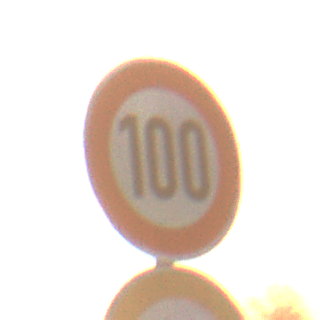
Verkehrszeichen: Geschwindigkeit100
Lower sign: Ueberholverbot
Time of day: SunriseSunset
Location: Outdoor (Nature)
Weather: PartlyCloudy
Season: NotSpecified
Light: Natural